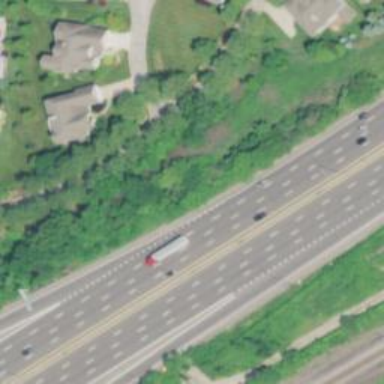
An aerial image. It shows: Motorway junction.